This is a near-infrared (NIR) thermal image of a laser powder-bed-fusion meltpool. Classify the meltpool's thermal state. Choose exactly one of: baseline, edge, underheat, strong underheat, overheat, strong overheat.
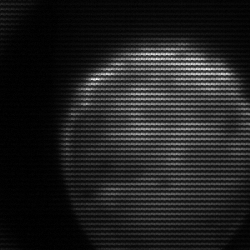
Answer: edge